Frequency: 99900
Velocity: 0,3100
Power: 49,5
Pulse duration: 0,0000001
Pass count: 1
Magnification: 10
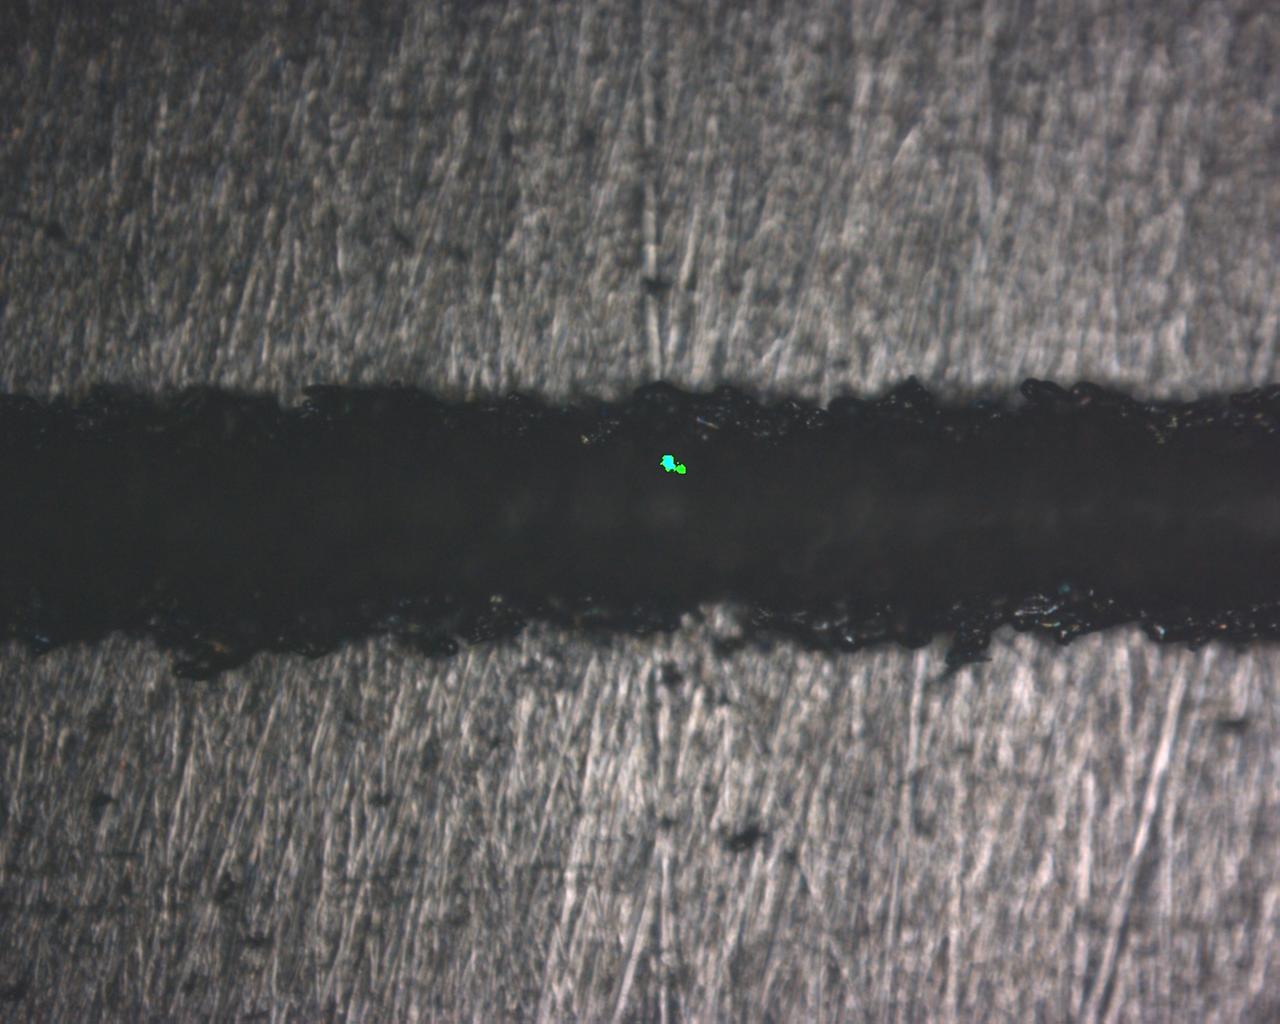
Measured width: 124.733
Other width: 122.426